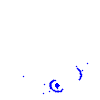
Particle: kaon